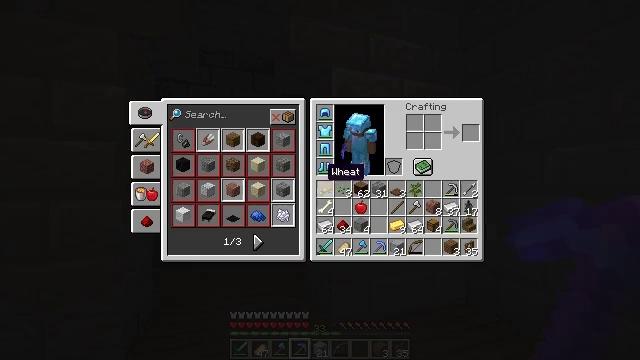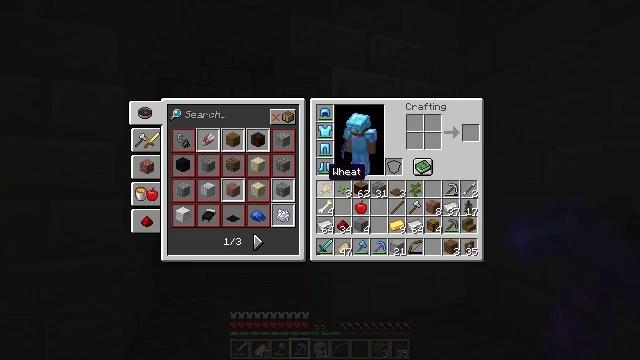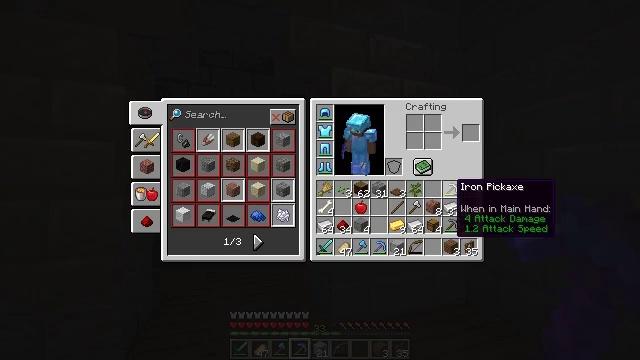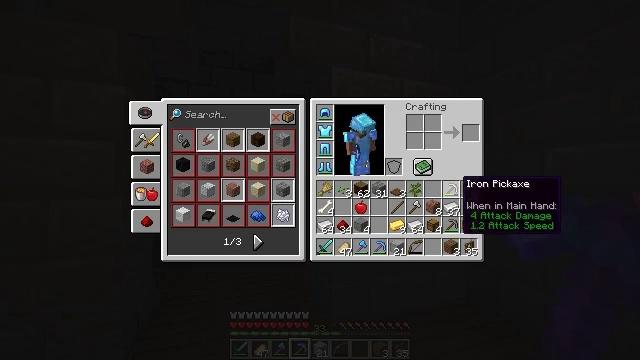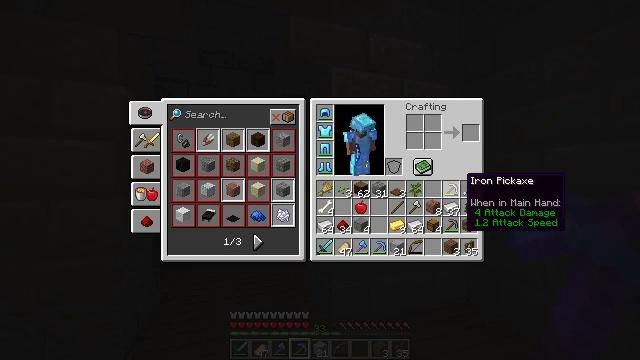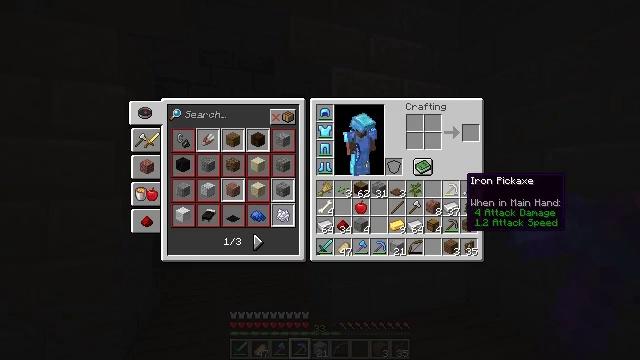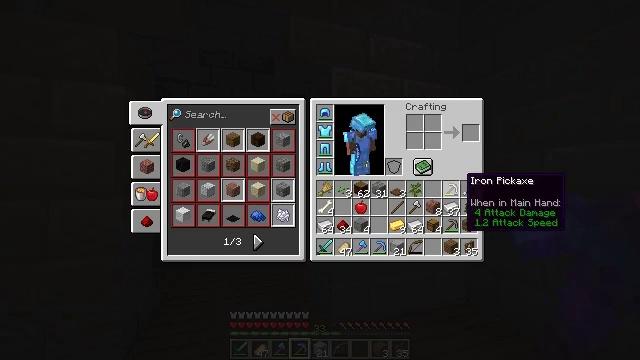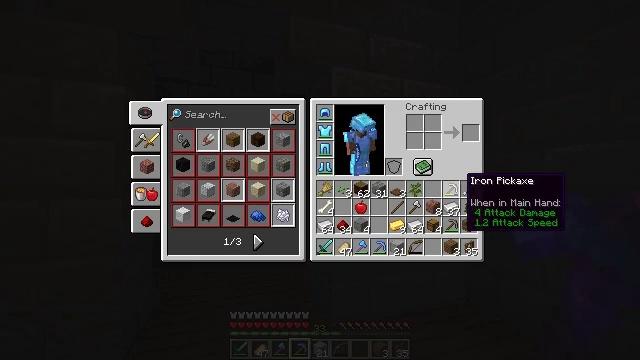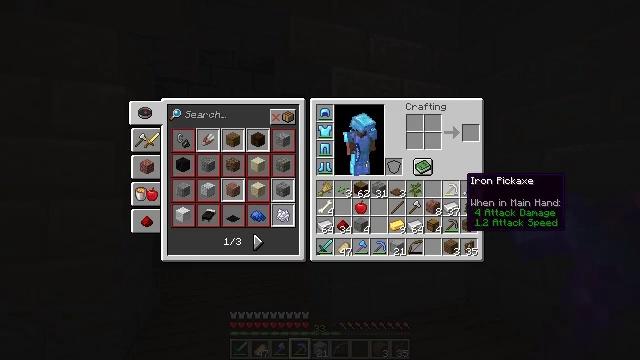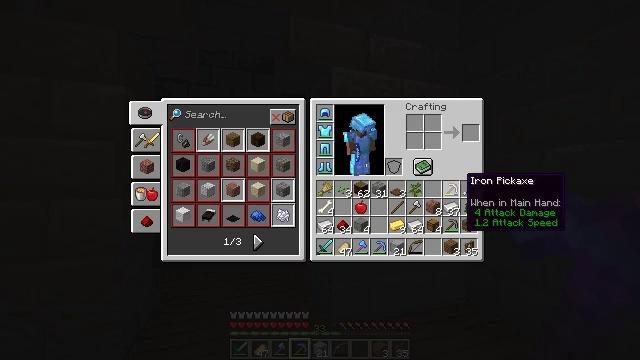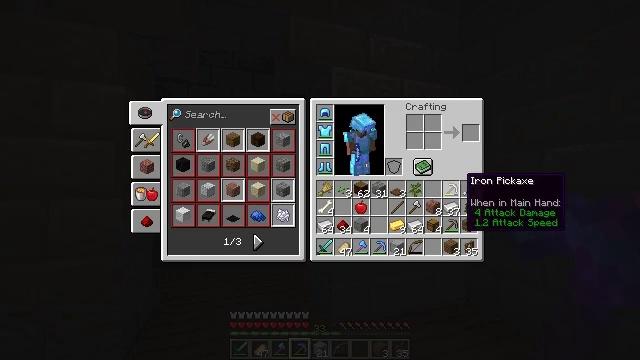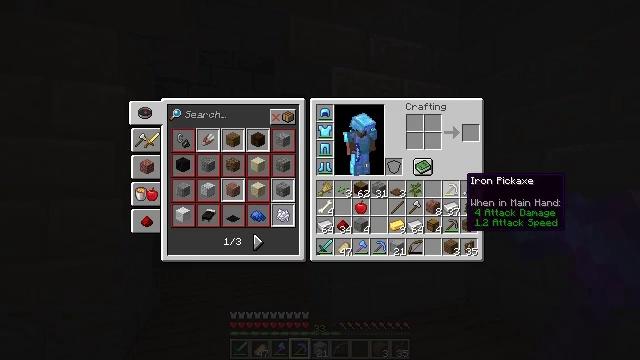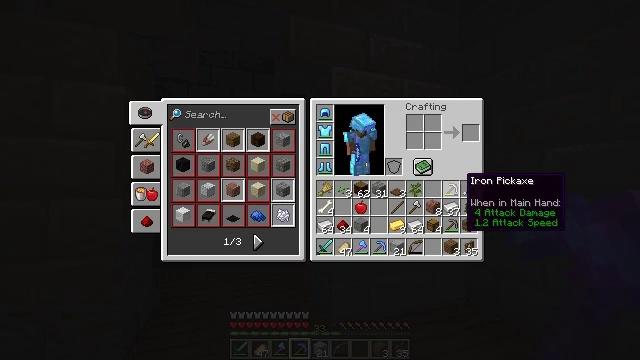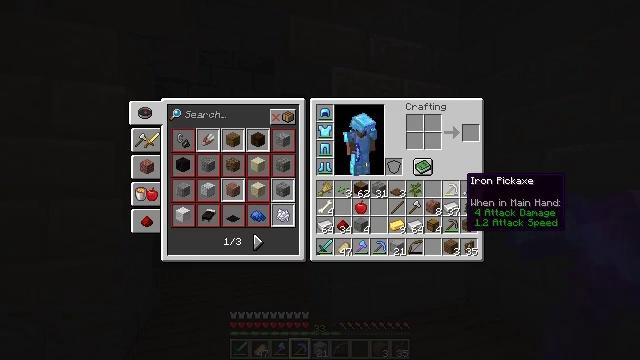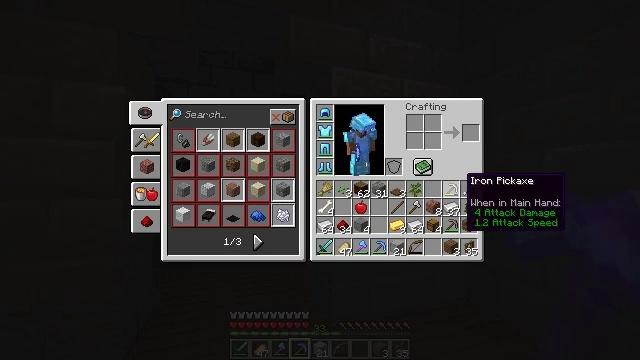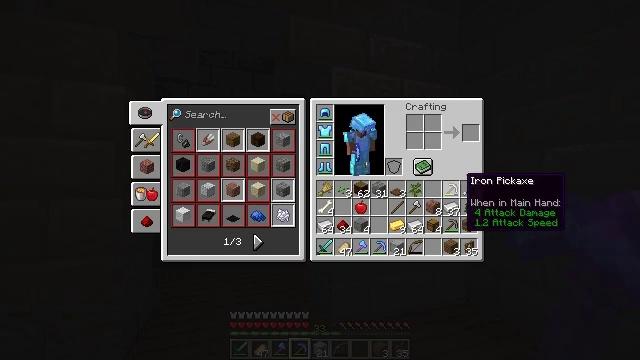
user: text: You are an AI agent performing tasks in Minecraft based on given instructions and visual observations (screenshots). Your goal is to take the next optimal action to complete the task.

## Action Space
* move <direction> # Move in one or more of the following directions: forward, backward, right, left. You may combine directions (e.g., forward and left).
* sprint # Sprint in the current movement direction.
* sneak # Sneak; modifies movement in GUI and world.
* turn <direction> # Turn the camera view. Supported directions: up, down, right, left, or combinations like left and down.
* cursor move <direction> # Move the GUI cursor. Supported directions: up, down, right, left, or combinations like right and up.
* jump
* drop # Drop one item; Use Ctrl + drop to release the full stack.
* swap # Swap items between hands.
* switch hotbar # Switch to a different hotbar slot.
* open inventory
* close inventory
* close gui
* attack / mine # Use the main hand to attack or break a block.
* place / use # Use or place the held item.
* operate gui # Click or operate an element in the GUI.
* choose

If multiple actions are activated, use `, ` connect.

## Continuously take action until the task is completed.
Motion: motion action
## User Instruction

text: Destroy the wall torch to gather it.
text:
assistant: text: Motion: open gui
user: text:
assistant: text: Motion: cursor move right and down
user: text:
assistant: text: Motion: no_op
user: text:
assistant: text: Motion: no_op
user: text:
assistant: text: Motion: no_op
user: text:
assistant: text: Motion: no_op
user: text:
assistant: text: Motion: no_op
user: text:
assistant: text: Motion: no_op
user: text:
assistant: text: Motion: no_op
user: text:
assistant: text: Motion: no_op
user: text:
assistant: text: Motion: no_op
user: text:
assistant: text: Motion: no_op
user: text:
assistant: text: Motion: no_op
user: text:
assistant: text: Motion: no_op
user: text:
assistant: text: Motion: no_op
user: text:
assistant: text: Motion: no_op
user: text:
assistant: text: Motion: no_op
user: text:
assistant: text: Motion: no_op
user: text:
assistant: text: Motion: no_op
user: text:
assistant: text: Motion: cursor move right
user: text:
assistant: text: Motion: cursor move right
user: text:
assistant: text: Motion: no_op
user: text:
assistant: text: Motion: no_op
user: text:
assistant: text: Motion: no_op
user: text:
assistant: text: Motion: no_op
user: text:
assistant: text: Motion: no_op
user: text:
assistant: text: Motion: no_op
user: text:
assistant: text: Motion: no_op
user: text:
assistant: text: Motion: no_op
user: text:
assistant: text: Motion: no_op